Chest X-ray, AP view. Patient: 58 years old, sex M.
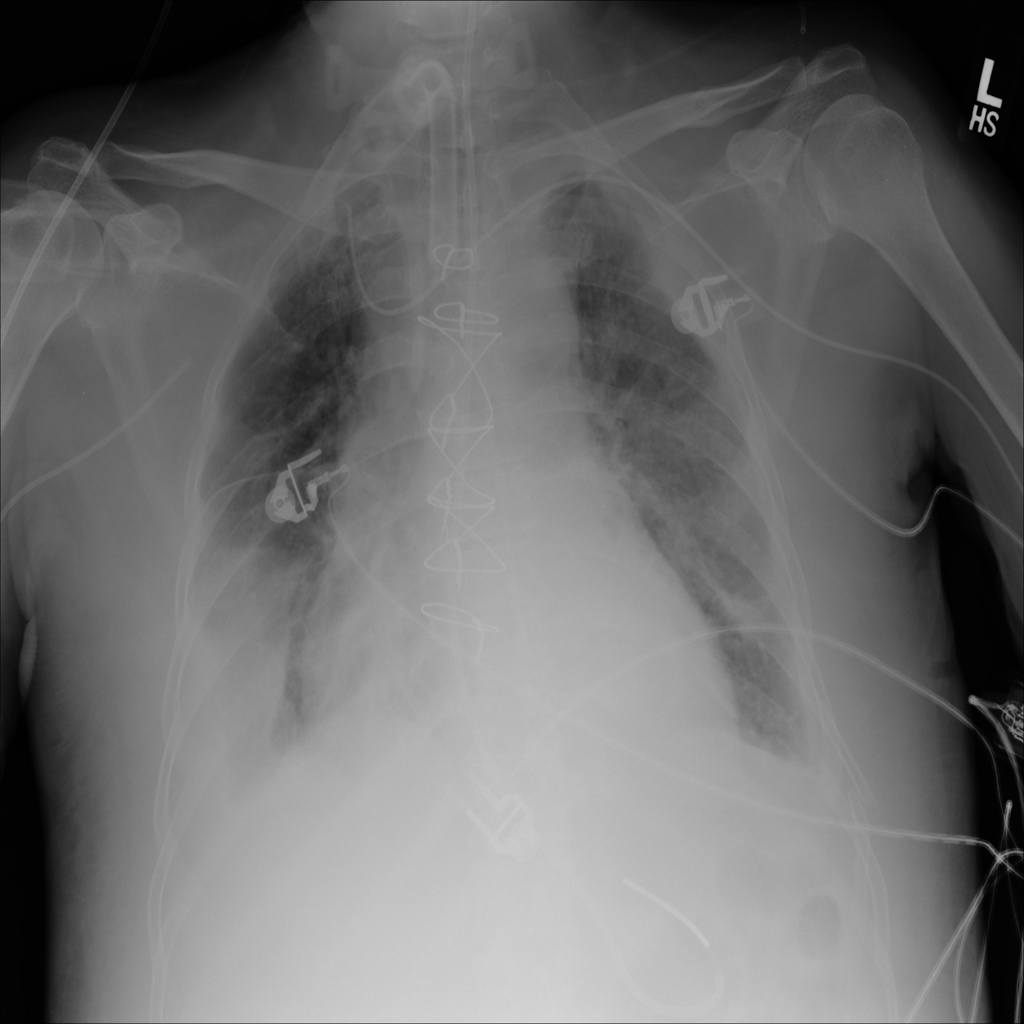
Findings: Infiltration